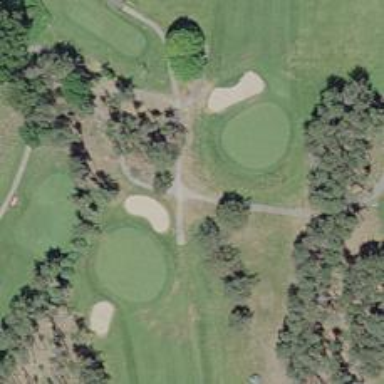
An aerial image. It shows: Service road used as golf cart path.